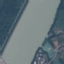
Label: River